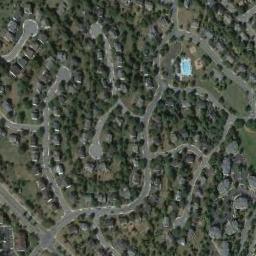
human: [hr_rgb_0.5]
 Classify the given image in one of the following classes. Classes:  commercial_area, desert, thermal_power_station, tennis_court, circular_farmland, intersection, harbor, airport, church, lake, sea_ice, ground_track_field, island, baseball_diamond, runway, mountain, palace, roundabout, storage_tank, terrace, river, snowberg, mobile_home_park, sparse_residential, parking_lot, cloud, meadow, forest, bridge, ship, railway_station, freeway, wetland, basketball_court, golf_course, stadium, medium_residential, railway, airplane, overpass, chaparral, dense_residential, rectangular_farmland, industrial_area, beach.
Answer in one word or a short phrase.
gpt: dense_residential